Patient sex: M
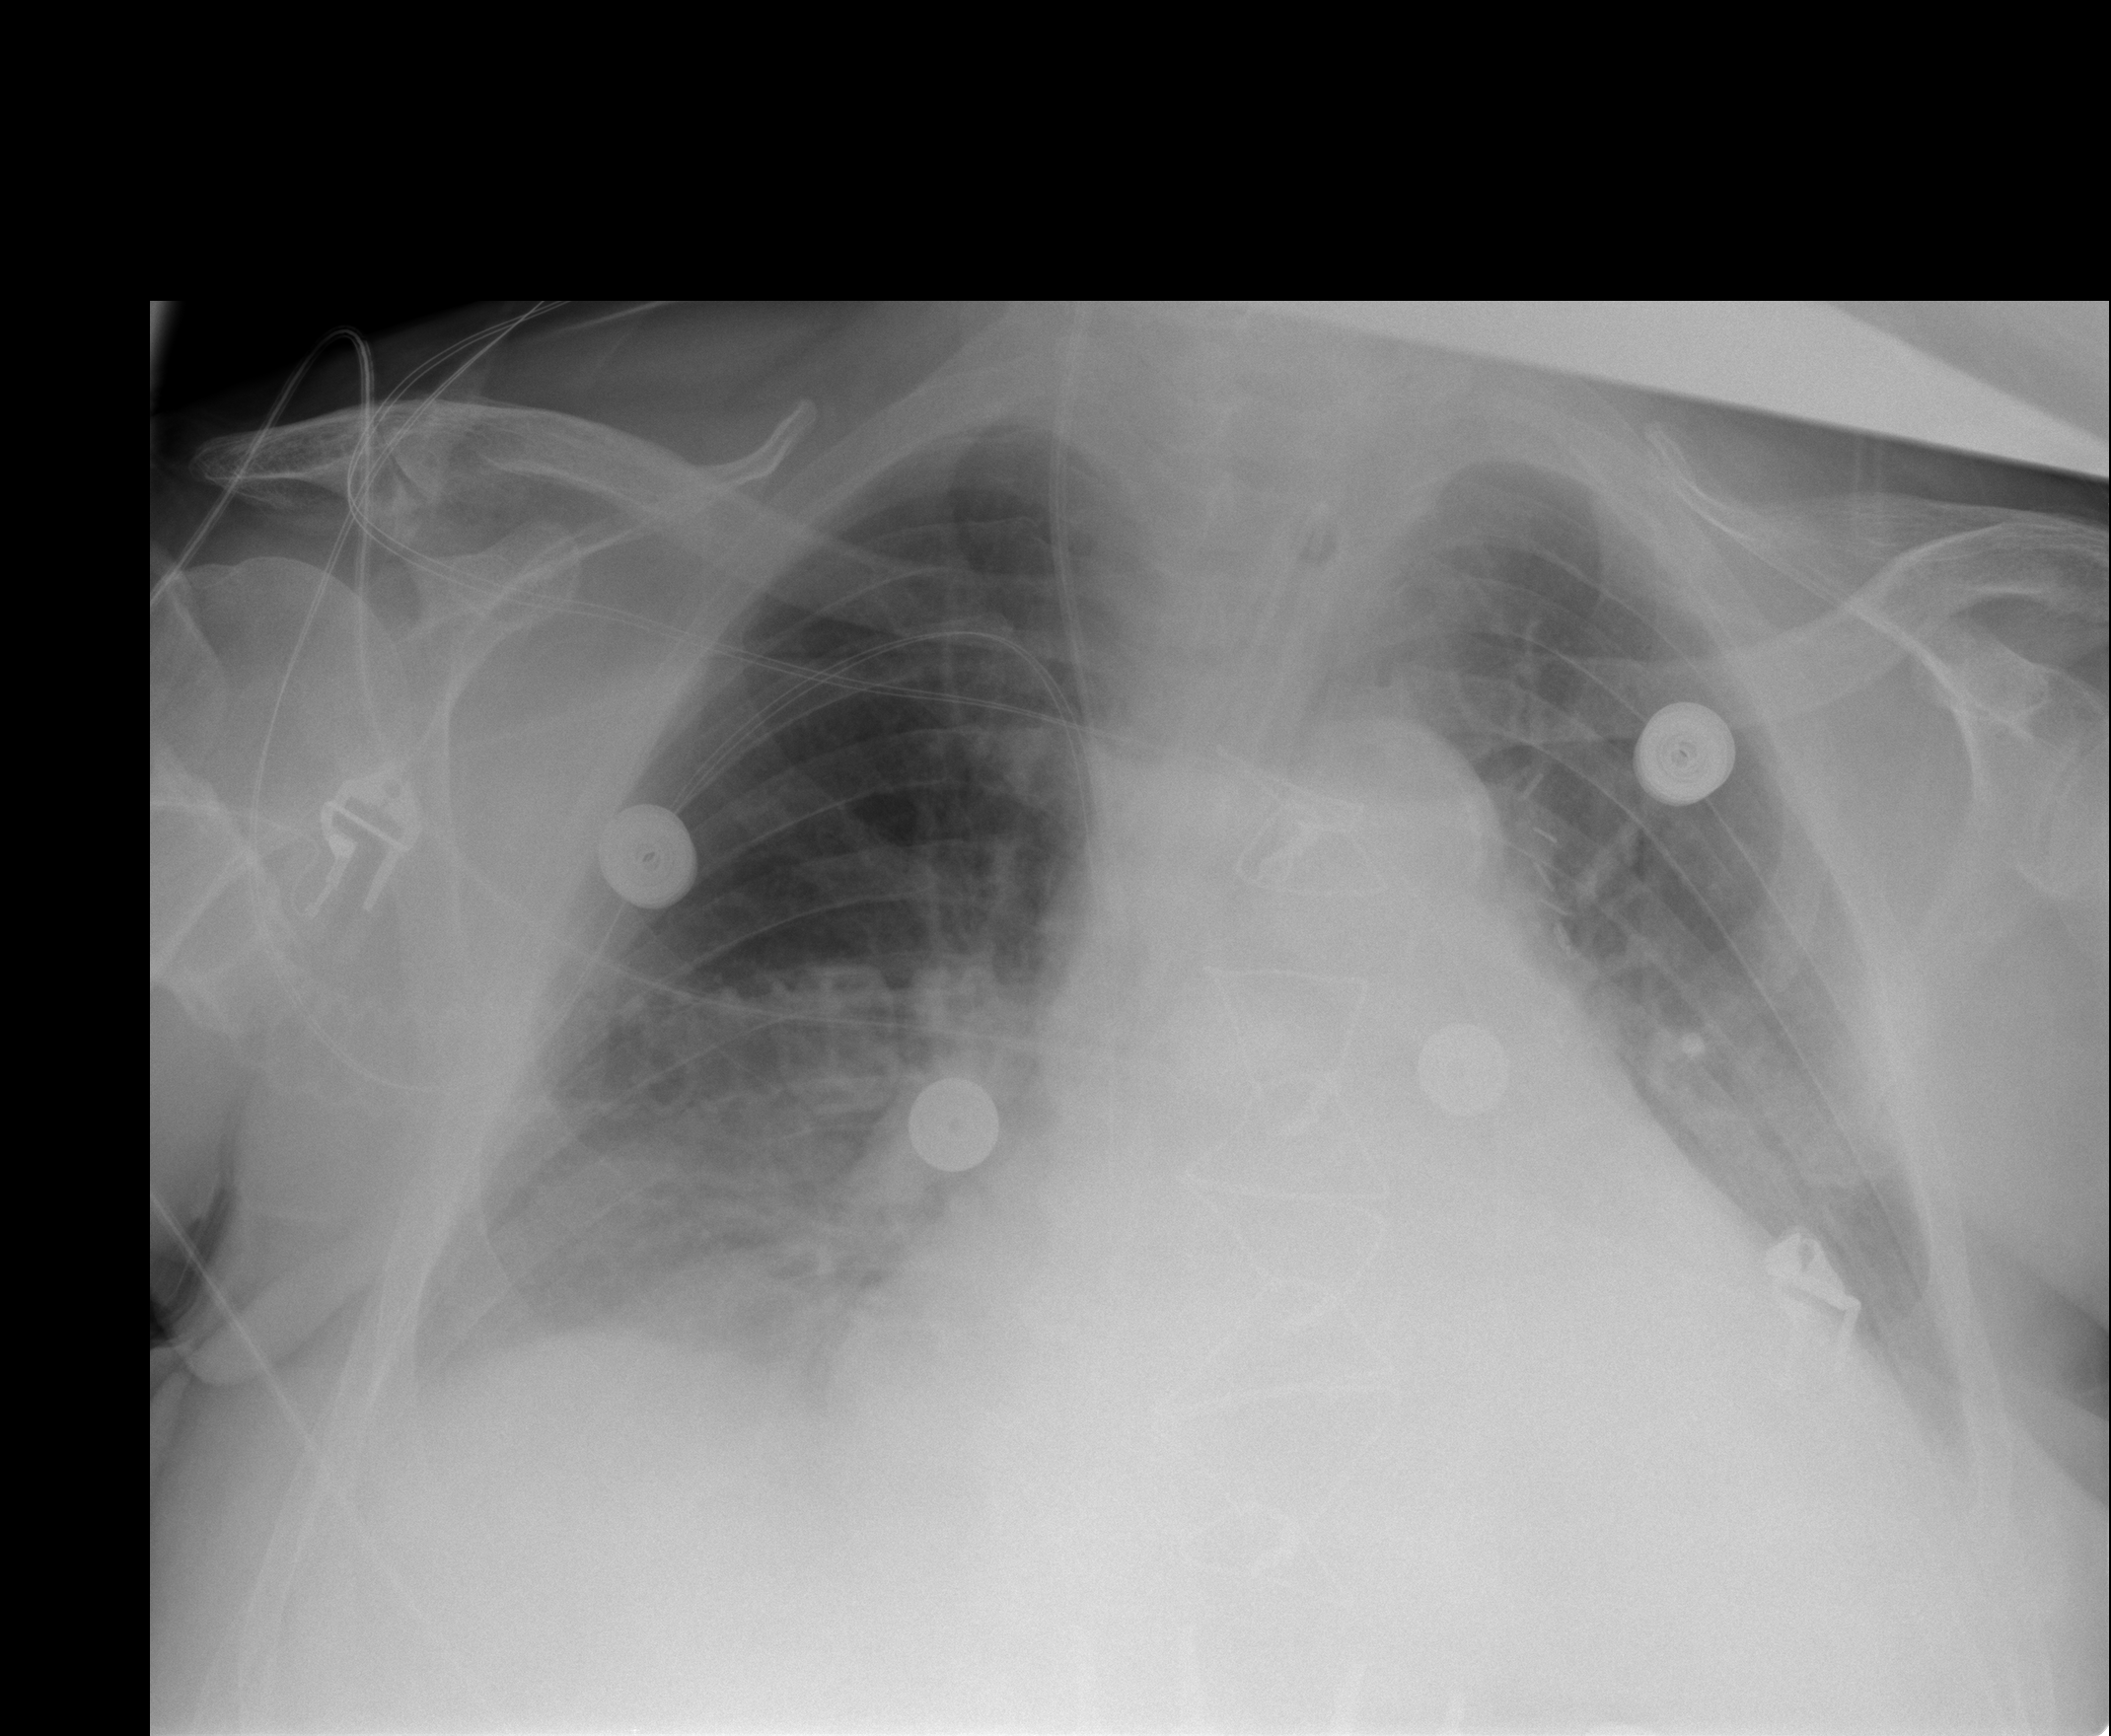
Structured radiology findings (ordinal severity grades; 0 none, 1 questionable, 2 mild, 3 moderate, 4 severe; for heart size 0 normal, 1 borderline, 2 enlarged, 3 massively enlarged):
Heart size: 2
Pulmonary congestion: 1
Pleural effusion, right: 1
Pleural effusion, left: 2
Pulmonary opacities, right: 0
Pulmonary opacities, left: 1
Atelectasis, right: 2
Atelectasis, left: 2